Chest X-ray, PA view. Patient: 60 years old, sex M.
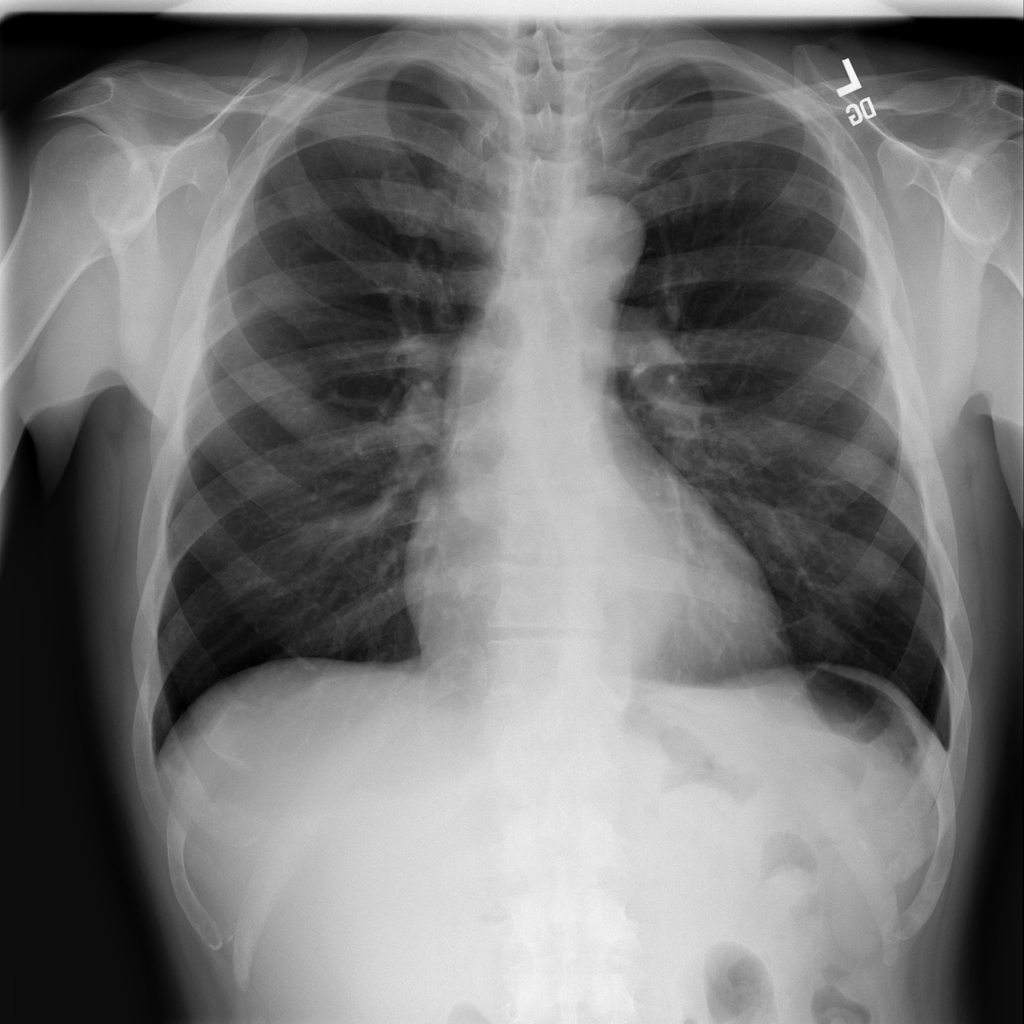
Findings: Infiltration